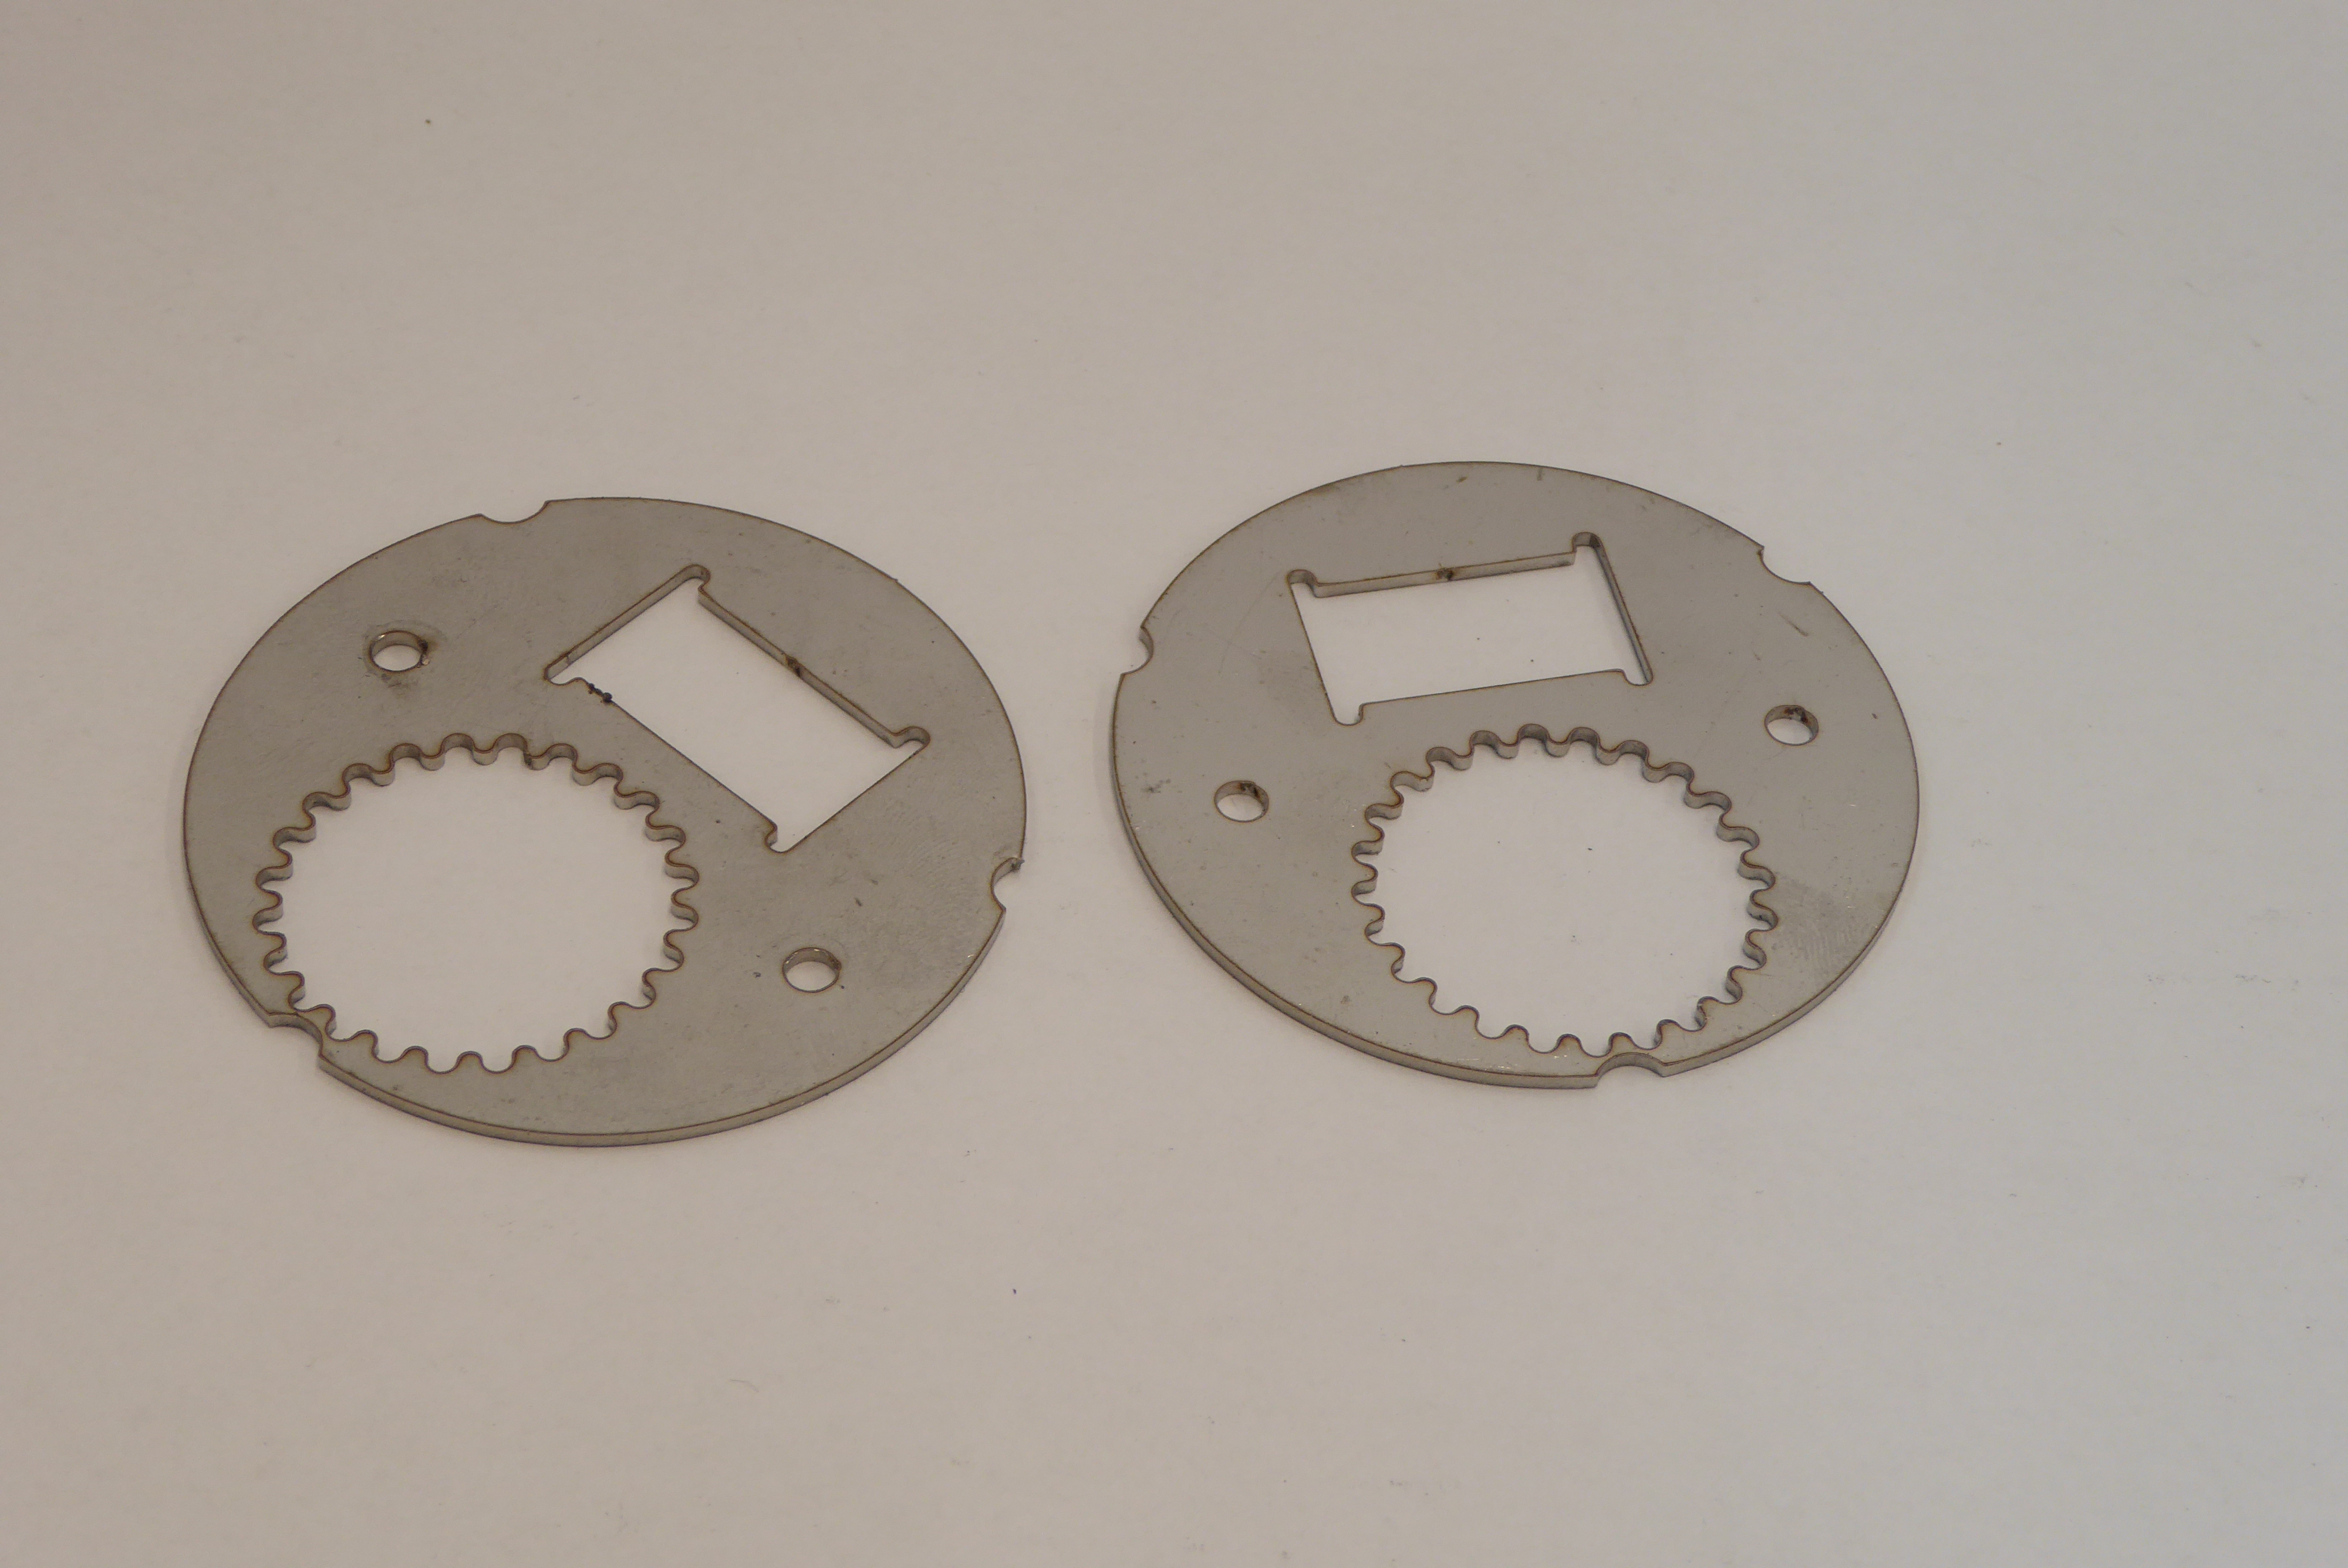
Label: Bottle Opener - Inlay